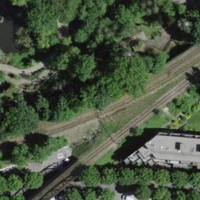
EUNIS habitat code: 53
Species observed at this site:
Araneus diadematus
Prunus padus